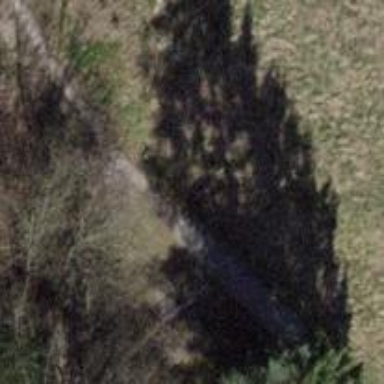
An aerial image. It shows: Compacted track road with grade3 tracktype.